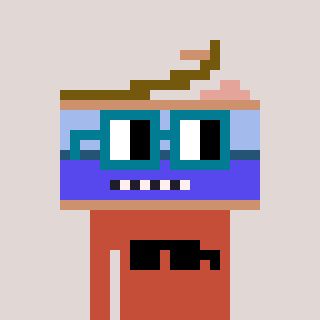
a pixel art character with square dark green glasses, a canned ham-shaped head and a rust-colored body on a warm background